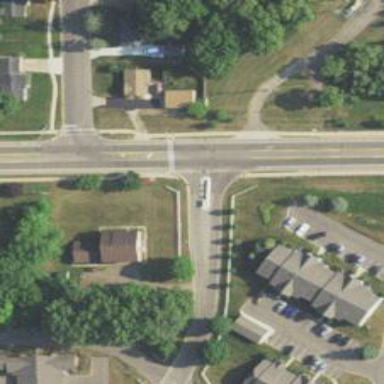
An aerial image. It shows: Unmarked road crossing.